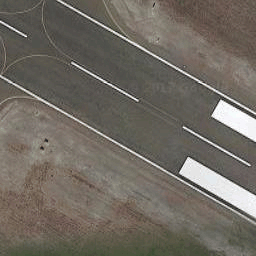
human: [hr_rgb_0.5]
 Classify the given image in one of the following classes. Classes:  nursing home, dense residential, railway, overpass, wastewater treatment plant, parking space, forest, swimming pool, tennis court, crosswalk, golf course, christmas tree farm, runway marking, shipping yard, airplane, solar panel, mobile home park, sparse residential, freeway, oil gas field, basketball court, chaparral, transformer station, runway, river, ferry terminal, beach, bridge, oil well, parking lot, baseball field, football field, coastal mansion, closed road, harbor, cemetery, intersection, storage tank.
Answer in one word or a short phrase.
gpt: runway